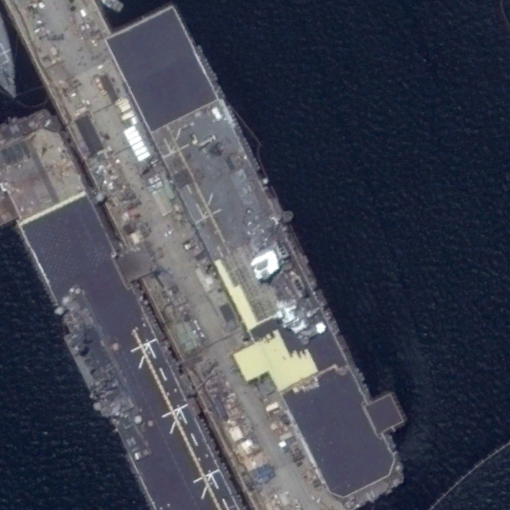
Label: assault